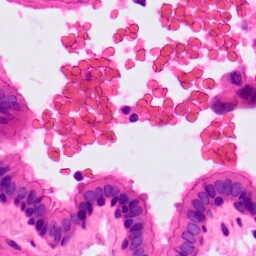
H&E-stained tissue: Lung